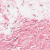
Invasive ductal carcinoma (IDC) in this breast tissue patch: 0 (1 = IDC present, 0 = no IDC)